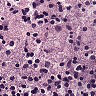
Metastatic tissue present: no